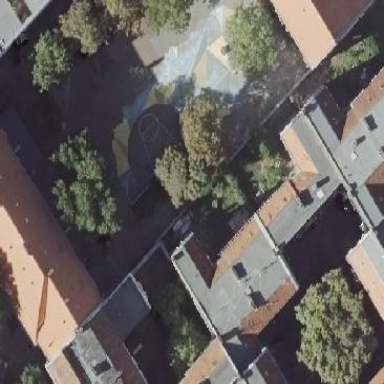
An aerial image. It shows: Basketball court located in leisure land pitch.